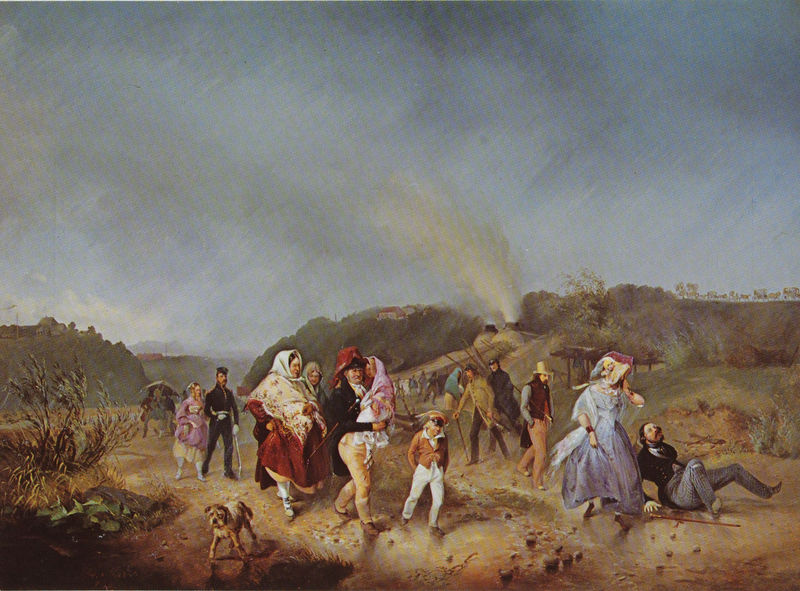
Titel: Heimkehr von der Großhesseloher Kirchweih
Künstler: Heinrich Marr
Standort: München
Institution: Stadtmuseum
Schlagwörter: berg, blau, dunkel, feuer, gemälde, gruppe, himmel, mann, schatten, weiß, wolken, bäume, frauen, gelb, grün, landschaft, menschen, mädchen, ocker, sand, stadt, äste, braun, damen, frau, hell, hut, hüte, kleid, kleider, licht, männer, schwarz, strasse, szene, zeichnung, dame, gras, haus, hund, regenschirm, rot, schirm, tier, tuch, weg, beige, gesellschaft, herren, leute, malerei, menge, rock, zylinder, anzug, bart, steine, tragen, ast, feld, horizont, häuser, hügel, strauch, zweige, busch, büsche, gebüsch, hütte, qualm, rauch, land, tücher, familie, kind, paar, personen, pflanzen, rosa, wald, anhöhe, genre, kamin, kinder, ofen, stock, hintern, pfütze, gehstock, stab, feldweg, laufen, trocken, berge, wüste, zug, dorf, bergkette, lila, violett, vegetation, hütten, rauh, ausflug, baby, spazieren, amerika, kutsche, industrie, wagen, brand, dampf, krieg, unwetter, historienbild, soldaten, kopftuch, junge, schnauzer, fallen, flucht, regen, gemalt, spaziergang, vulkan, zweig, uniform, soldat, stöcke, panik, staub, bürgertum, spazierstock, wägen, degen, biedermeier, dunke, hügelig, karg, reise, wanderer, fall, sturz, unfall, zeichnerisch, rauchwolke, öfen, gestrüpp, spaziergänger, wanderstock, auswanderer, alte frau, hinfallen, kolonne, familien, weise, gefallen, hingefallen, stecken, wanderung, ausbruch, fau, heimweg, paare, dampflock, mischling, bombe, tross, lupfen, dünenlandschaft, fluch, flüchtlinge, gefallener, jköhjler, junfe, köhler, mdchen, rauschschwaden, wagenzug, stolpern, pittoresk, staubig, schmelzofen, langweile, 19. jahrhundert, rennofen, schmelzöfen, räucherei